Question: I have tried to implement a Gaussian fit in Python with the given data. However, I am unable to obtain the desired fit. Any suggestions would help.
'''
import numpy as np
import pandas as pd
from matplotlib import pyplot as plt
from scipy.optimize import curve_fit
from scipy import asarray as ar, exp
xData=ar([-7.66E-06,-7.60E-06,-7.53E-06,-7.46E-06,-7.40E-06,-7.33E-06,-7.26E-06,-7.19E-06,-7.13E-06,-7.06E-06,-6.99E-06,
-6.93E-06,-6.86E-06,-6.79E-06,-6.73E-06,-6.66E-06,-6.59E-06,-6.52E-06,-6.46E-06,-6.39E-06,-6.32E-06,-6.26E-06,-6.19E-06,
-6.12E-06,-6.06E-06,-5.99E-06,-5.92E-06,-5.85E-06,-5.79E-06,-5.72E-06])
yData=ar([17763,2853,3694,4203,4614,4984,5080,7038,6905,8729,11687,13339,14667,16175,15953,15342,14340,15707,13001,10982,8867,6827,5262,4760,3869,3232,2835,2746,2552,2576])
#plot the data points
plt.plot(xData,yData,'bo',label='experimental_data')
plt.show()
#define the function we want to fit the plot into
# Define the Gaussian function
n = len(xData)
mean = sum(xData*yData)/n
sigma = np.sqrt(sum(yData*(xData-mean)**2)/n)
def Gauss(x,I0,x0,sigma,Background):
return I0*exp(-(x-x0)**2/(2*sigma**2))+Background
popt,pcov = curve_fit(Gauss,xData,yData,p0=[1,mean,sigma, 0.0])
print(popt)
plt.plot(xData,yData,'b+:',label='data')
plt.plot(xData,Gauss(xData,*popt),'ro:',label='fit')
plt.legend()
plt.title('Gaussian_Fit')
plt.xlabel('x-axis')
plt.ylabel('PL Intensity')
plt.show()
'''

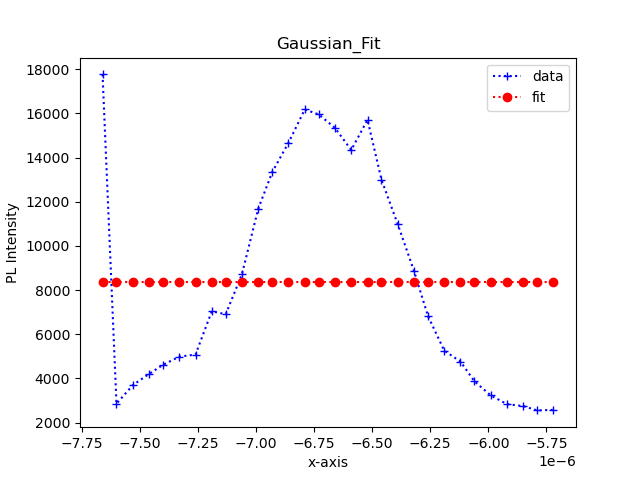
Answer: When computing 'mean' and 'sigma', divide by 'sum(yData)', not 'n'.
'''
mean = sum(xData*yData)/sum(yData)
sigma = np.sqrt(sum(yData*(xData-mean)**2)/sum(yData))
'''
<URL>
The reason is that, say for 'mean', you need to compute the average of 'xData' weighed by 'yData'. For this, you need to 'yData' to have sum 1, i.e., you need to multiply 'xData' with 'yData / sum(yData)' and take the sum.